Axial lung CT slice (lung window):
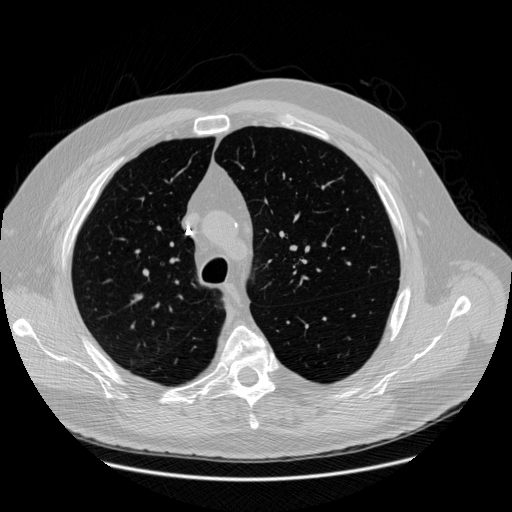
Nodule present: no